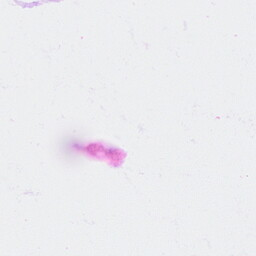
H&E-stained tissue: Ovarian